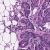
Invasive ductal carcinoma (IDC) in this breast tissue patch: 1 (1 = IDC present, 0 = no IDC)